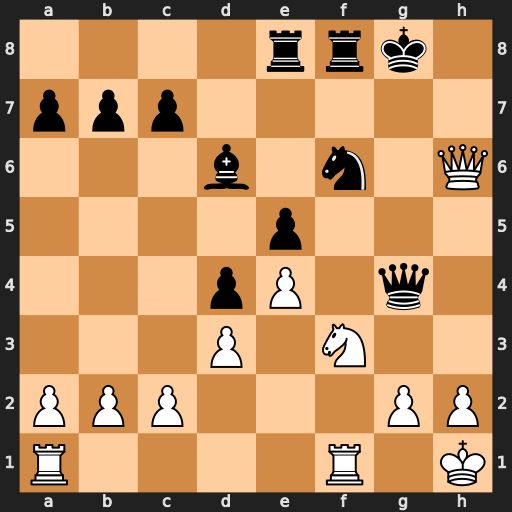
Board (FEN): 4rrk1/ppp5/3b1n1Q/4p3/3pP1q1/3P1N2/PPP3PP/R4R1K
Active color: w
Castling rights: -
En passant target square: -
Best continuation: Ng5 Qh5 Rxf6 Qxh6 Rxh6